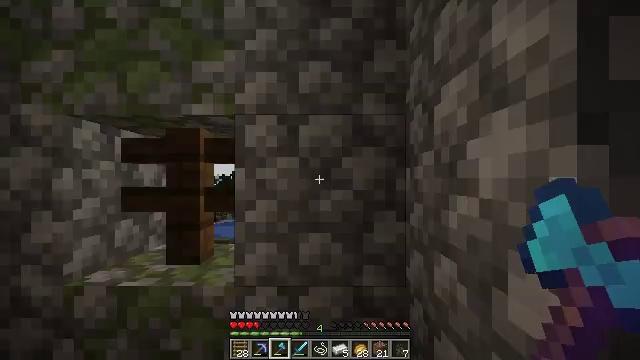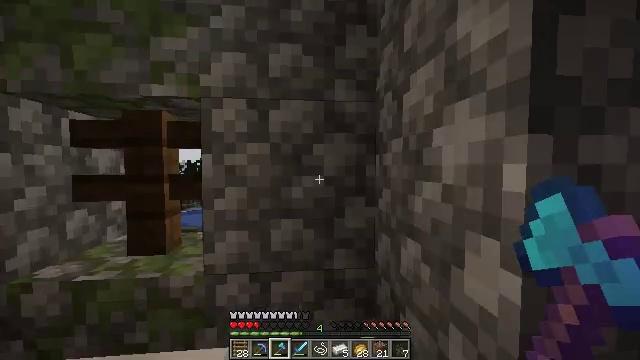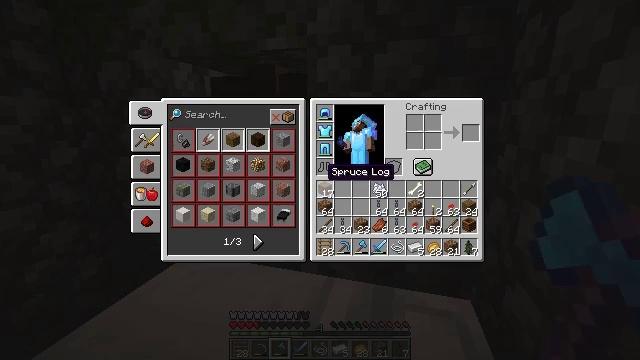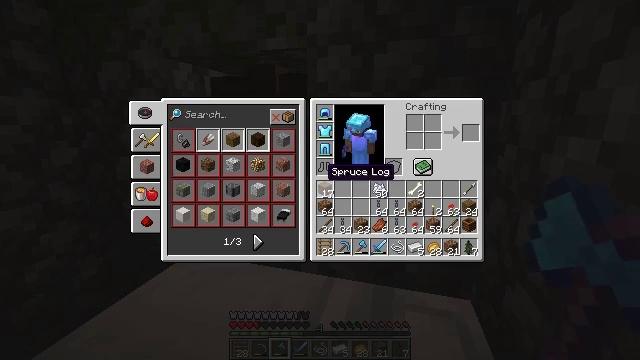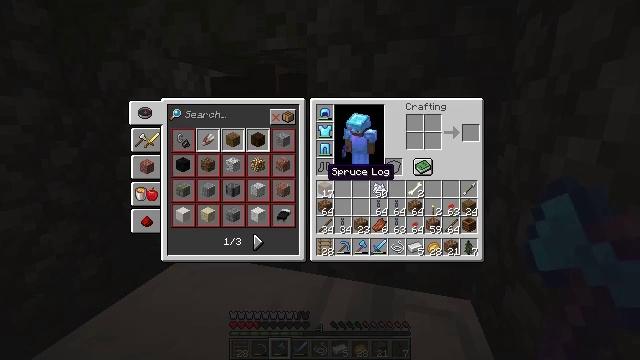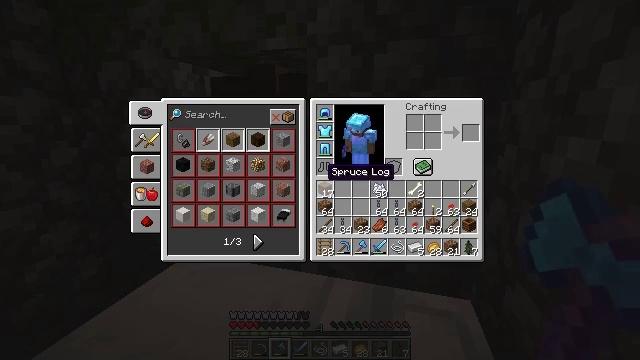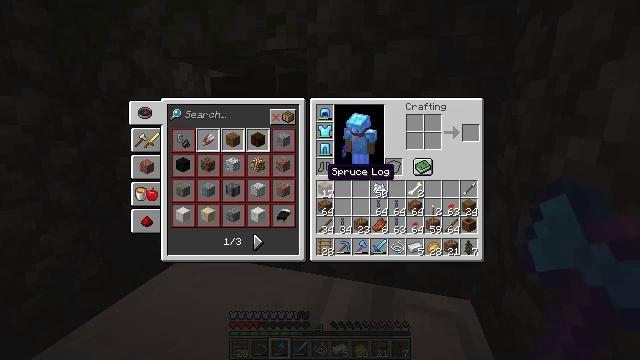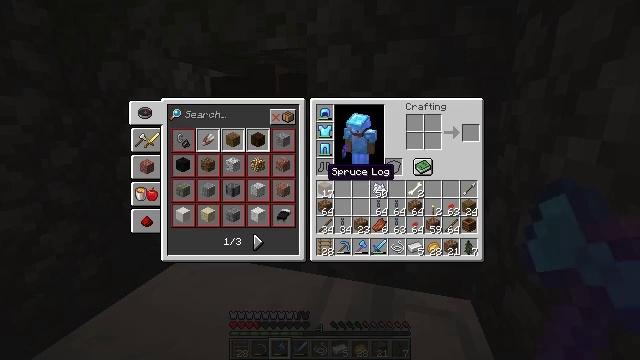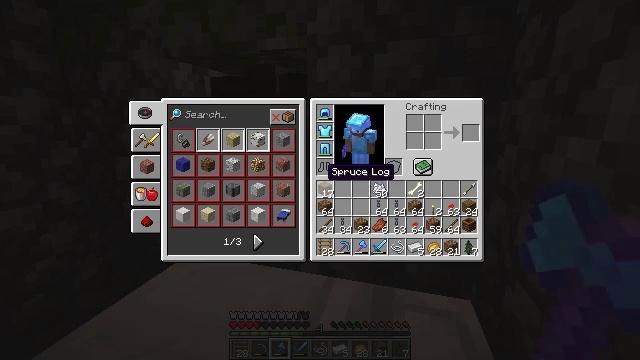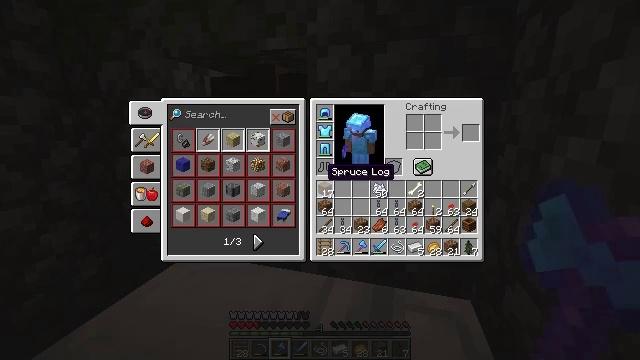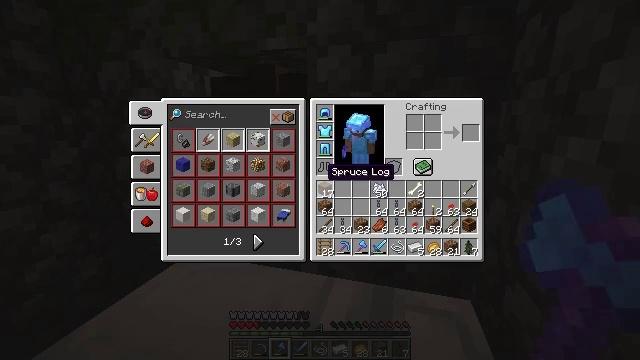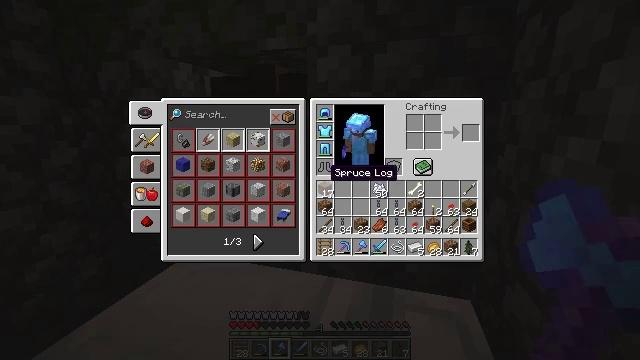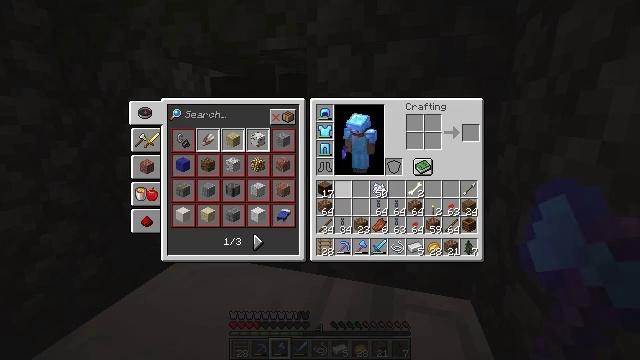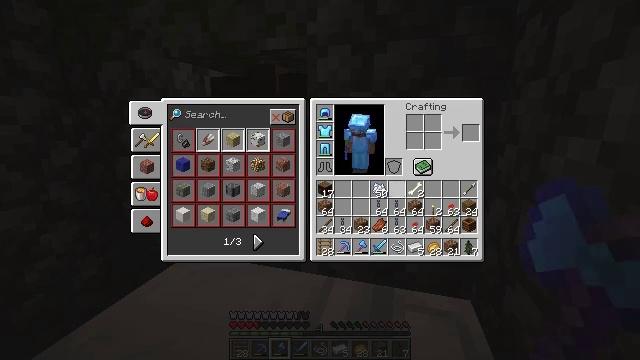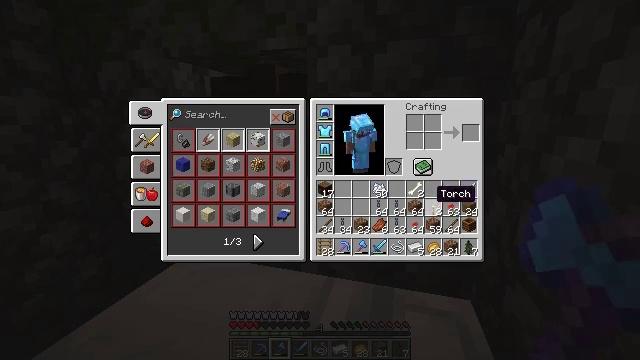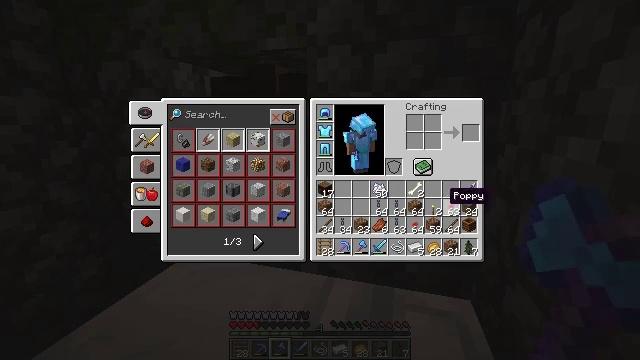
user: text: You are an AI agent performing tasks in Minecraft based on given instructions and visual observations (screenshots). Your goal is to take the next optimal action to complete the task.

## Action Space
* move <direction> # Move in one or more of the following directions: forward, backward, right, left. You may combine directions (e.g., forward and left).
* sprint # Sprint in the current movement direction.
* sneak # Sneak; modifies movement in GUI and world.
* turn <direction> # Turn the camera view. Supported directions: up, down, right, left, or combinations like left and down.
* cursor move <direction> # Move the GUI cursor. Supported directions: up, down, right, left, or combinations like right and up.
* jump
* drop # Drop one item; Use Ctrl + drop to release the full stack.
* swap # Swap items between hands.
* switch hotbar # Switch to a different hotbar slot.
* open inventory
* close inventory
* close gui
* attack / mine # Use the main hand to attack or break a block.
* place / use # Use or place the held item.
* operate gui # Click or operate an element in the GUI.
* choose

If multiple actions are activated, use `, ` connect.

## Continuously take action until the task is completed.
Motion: motion action
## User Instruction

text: Craft a spruce fence using the materials: sticks and spruce planks.
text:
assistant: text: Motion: no_op
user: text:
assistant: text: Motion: turn left and down, open inventory
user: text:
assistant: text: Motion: no_op
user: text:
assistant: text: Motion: no_op
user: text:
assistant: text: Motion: no_op
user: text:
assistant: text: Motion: no_op
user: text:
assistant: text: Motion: no_op
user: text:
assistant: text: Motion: no_op
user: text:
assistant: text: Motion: no_op
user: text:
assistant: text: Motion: no_op
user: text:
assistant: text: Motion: no_op
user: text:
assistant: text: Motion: cursor move right
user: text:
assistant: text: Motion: cursor move right and down
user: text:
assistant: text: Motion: cursor move right and down
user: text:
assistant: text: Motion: cursor move right
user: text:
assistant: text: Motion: no_op
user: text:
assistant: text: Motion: no_op
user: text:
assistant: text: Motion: no_op
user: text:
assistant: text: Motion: no_op
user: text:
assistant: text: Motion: no_op
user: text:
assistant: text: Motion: no_op
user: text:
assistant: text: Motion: no_op
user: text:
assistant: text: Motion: no_op
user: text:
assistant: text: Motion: no_op
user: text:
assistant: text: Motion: cursor move right
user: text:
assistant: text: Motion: no_op
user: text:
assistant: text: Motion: no_op
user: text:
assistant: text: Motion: no_op
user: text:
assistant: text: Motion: no_op
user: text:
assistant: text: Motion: no_op